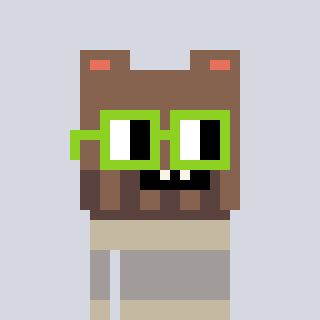
a pixel art character with square light green glasses, a bear-shaped head and a bege-colored body on a cool background